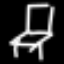
Label: chair